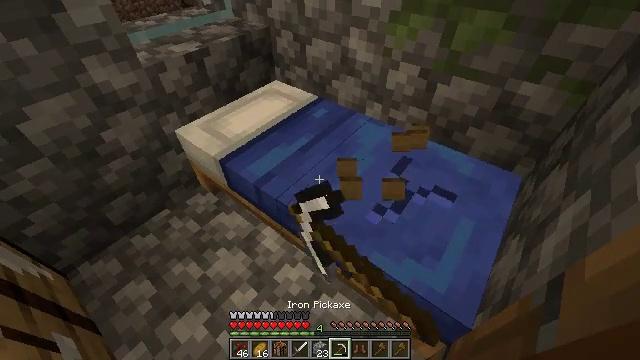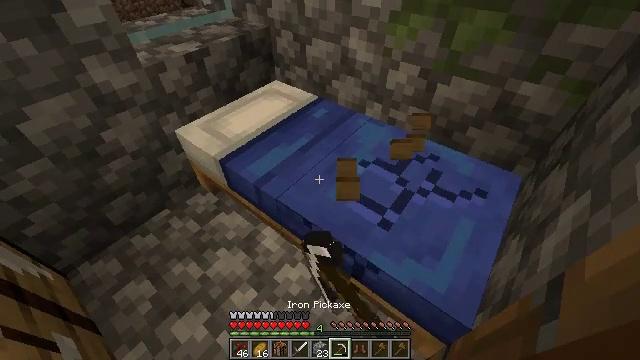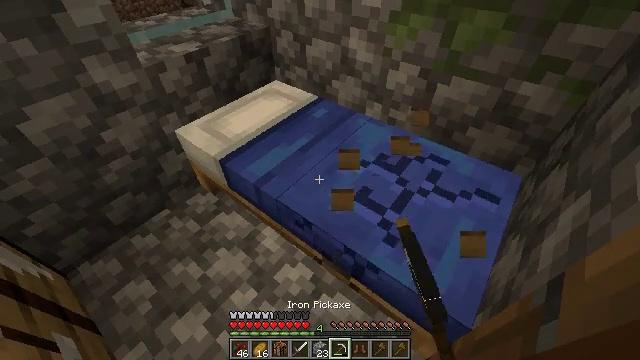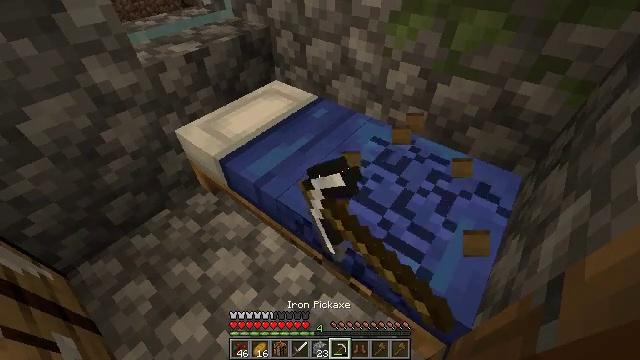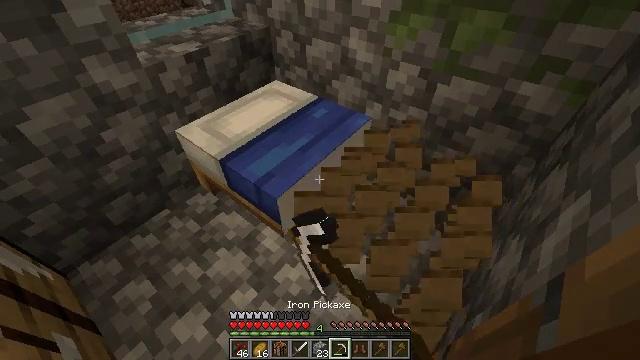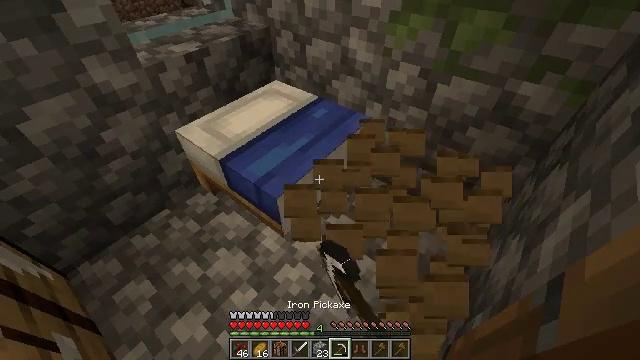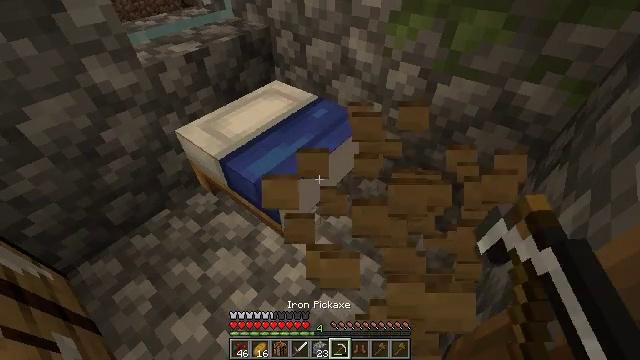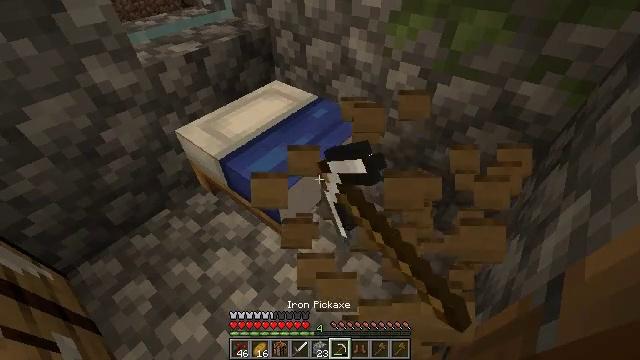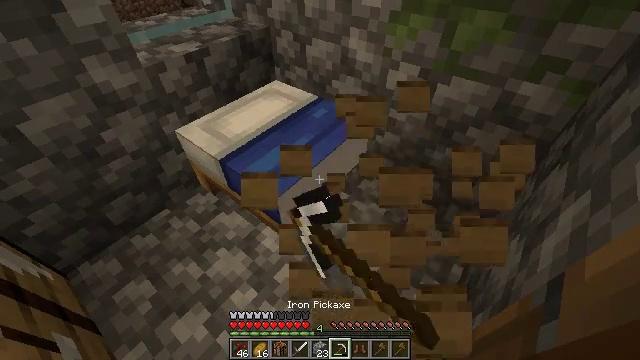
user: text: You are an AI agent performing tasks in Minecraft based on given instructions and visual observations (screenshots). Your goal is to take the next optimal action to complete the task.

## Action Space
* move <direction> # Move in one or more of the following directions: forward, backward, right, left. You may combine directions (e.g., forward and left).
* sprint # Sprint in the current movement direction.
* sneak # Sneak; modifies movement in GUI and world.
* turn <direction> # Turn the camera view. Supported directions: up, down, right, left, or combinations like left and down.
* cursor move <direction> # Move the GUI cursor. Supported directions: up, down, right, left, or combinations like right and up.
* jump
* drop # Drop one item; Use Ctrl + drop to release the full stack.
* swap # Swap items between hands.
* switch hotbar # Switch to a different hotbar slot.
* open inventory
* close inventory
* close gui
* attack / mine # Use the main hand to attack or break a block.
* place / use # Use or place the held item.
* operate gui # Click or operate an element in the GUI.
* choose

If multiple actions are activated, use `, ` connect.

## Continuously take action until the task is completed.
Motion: motion action
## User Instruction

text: Break the blue bed to move it.
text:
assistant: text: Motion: attack / mine
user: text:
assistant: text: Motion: attack / mine
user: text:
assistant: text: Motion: attack / mine
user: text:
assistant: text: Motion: attack / mine
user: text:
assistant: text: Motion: attack / mine
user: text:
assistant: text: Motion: attack / mine
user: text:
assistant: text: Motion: attack / mine
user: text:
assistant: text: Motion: attack / mine
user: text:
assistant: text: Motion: attack / mine